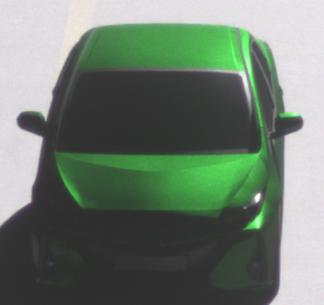
Make: Toyota
Model: Prius 1.8 Plug-In Hybrid
Detailed model: Prius (XW5) Plug-In
Model produced from: 2019/07
Model produced until: 2020/07
Doors: 5
Color: green
Road condition: dry road
Daytime: morning or afternoon
Contrast: high contrast